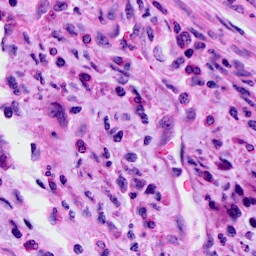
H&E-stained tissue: Cervix